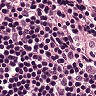
Metastatic tissue present: no